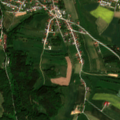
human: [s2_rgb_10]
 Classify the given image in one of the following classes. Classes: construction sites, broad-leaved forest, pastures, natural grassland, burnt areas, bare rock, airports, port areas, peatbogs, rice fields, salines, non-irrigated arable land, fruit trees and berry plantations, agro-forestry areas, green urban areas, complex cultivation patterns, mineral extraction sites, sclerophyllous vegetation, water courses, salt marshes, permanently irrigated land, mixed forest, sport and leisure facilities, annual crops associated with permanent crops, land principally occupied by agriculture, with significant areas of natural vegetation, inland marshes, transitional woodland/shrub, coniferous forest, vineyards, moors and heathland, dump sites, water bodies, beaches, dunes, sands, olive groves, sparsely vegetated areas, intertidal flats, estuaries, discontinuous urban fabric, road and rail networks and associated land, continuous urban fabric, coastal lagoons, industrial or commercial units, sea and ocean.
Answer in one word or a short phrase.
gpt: discontinuous urban fabric, non-irrigated arable land, coniferous forest, mixed forest